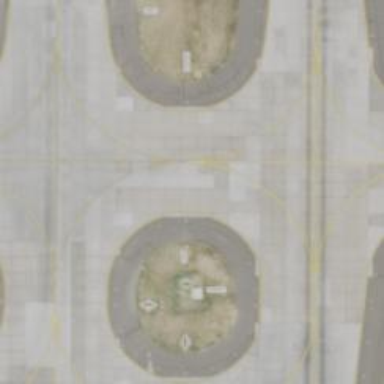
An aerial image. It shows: Image of taxiway at airport.